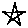
Label: star